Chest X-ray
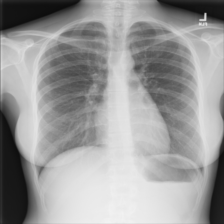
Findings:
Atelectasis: negative
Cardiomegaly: negative
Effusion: negative
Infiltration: negative
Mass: negative
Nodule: negative
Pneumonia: negative
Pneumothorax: negative
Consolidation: negative
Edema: negative
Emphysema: negative
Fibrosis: negative
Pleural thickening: negative
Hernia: negative